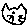
Label: cat